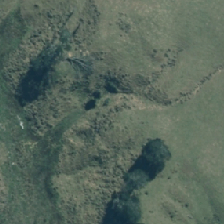
Land cover: low_producing_grassland